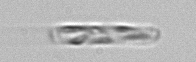
Label: Cerataulina_pelagica